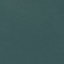
Land use / land cover: SeaLake